Aerial crown-view tile of a tropical tree (Barro Colorado Island, Panama), acquired 20250414:
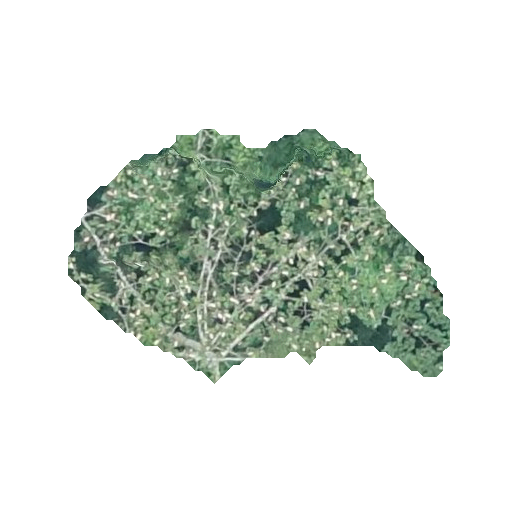
Species: Ochroma pyramidale
GBIF accepted scientific name: Ochroma pyramidale
Crown area: 98.394 m²